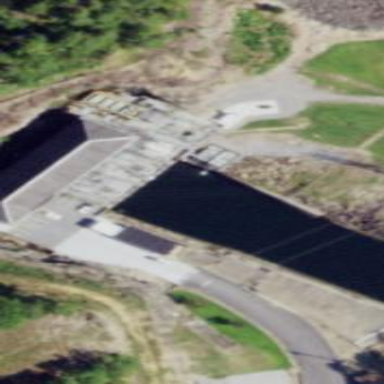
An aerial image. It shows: Industrial building resembling power plant.